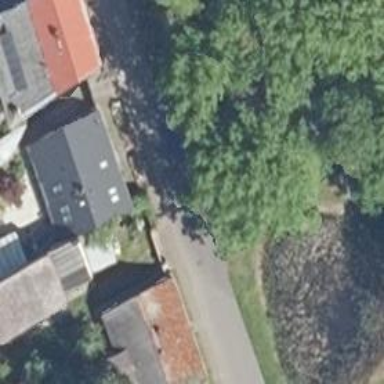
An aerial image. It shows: Residential road.